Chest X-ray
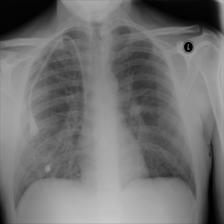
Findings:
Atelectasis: positive
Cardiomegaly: negative
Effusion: negative
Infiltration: positive
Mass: negative
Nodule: negative
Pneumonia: positive
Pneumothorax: negative
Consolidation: negative
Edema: positive
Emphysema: negative
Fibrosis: negative
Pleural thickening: negative
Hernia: negative